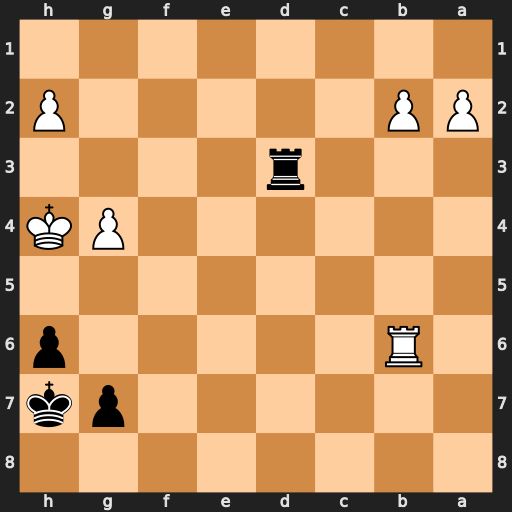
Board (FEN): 8/6pk/1R5p/8/6PK/3r4/PP5P/8
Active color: b
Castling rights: -
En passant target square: -
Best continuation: g5+ Kh5 Rh3#